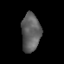
Tissue: lung
Cell type: Epithelial cells
Senescence score: 0.1849
Nuclear area (px): 717
Mean DAPI intensity: 94.375